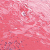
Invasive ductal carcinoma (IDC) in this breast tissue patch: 0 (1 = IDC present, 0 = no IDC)